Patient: sex M, age 31
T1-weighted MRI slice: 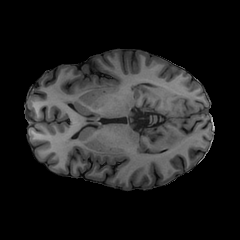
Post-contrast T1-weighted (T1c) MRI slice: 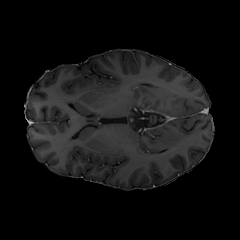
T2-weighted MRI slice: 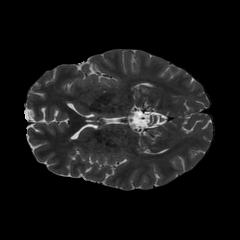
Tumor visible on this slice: yes
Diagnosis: Astrocytoma, IDH-mutant
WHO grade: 2